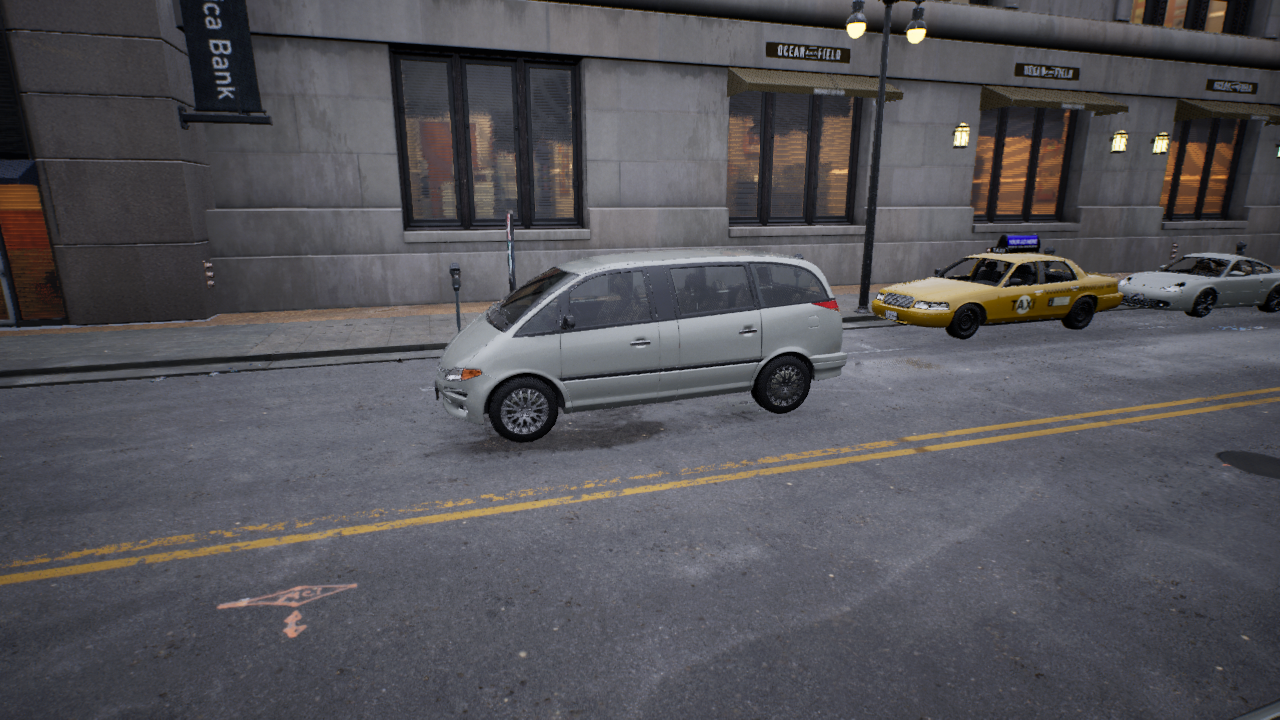
Venue: downtown
Lighting: clear day
Vehicle rig: minivan